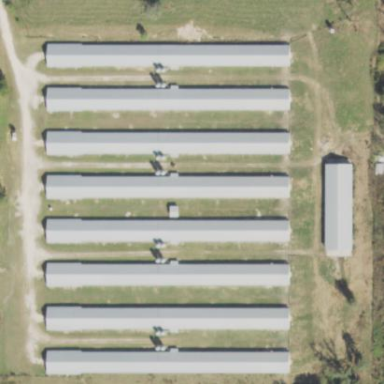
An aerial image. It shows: Poultry farmyard is depicted in the image.